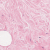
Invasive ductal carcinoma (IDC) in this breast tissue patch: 0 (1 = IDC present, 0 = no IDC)